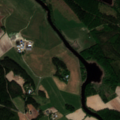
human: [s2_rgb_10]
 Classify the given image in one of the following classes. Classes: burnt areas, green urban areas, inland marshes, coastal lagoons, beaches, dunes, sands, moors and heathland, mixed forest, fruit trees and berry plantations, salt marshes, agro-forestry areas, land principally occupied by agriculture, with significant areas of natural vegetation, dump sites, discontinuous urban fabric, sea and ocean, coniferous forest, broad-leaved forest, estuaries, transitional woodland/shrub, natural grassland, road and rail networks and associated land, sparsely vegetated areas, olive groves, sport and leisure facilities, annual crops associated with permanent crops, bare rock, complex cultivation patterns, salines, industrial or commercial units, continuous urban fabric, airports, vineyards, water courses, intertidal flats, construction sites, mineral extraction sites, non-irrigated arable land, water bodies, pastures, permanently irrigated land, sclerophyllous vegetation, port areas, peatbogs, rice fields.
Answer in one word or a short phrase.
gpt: non-irrigated arable land, coniferous forest, mixed forest, water bodies